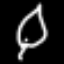
Label: leaf